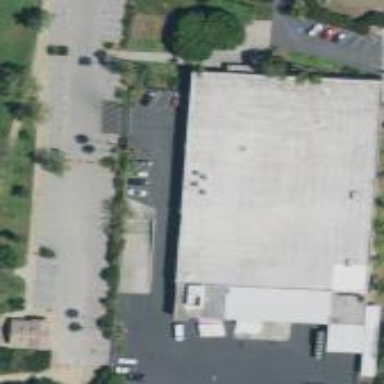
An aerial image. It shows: Building.